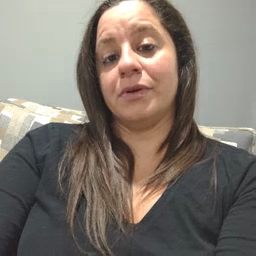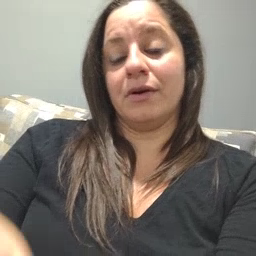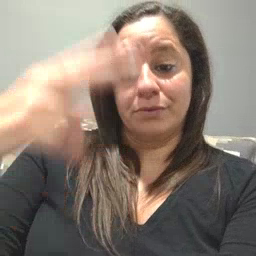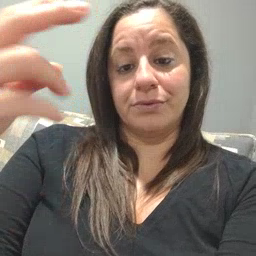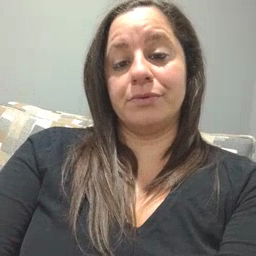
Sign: high